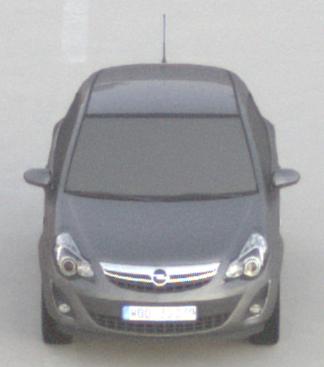
Make: Opel
Model: Corsa 1.2
Detailed model: Corsa (D)
Model produced from: 2011/01
Model produced until: 2014/08
Doors: 3
Color: gray
Road condition: dry road
Daytime: sunrise or sunset
Contrast: low contrast